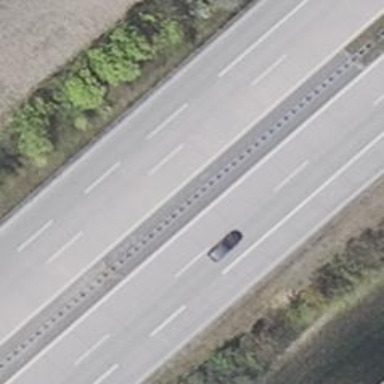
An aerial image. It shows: Motorway.